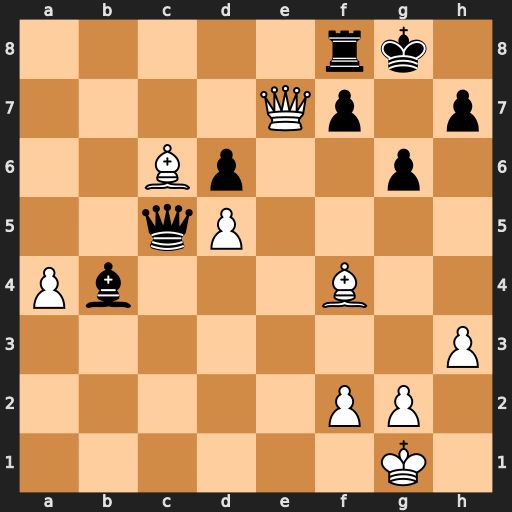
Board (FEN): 5rk1/4Qp1p/2Bp2p1/2qP4/Pb3B2/7P/5PP1/6K1
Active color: w
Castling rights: -
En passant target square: -
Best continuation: Bh6 Qc1+ Bxc1